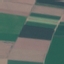
Label: AnnualCrop